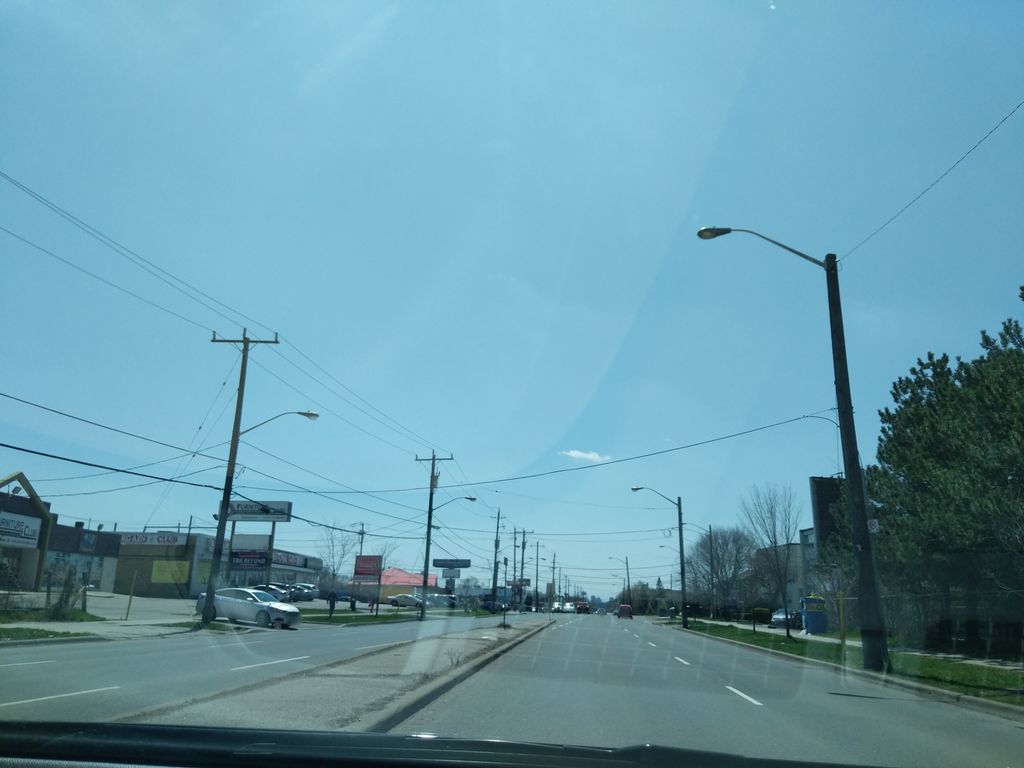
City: toronto